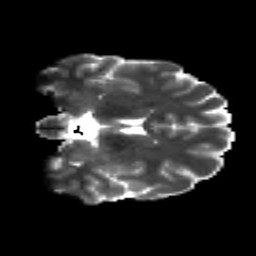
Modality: T2w
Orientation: coronal
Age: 30
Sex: male
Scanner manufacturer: siemens
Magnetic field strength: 3 T
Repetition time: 8.8 s
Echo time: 0.085 s